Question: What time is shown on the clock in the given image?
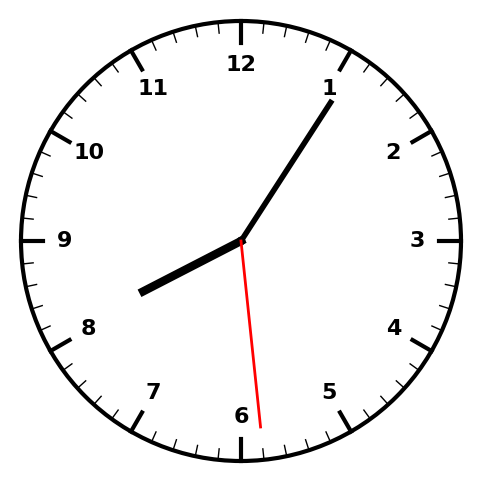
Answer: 08:05:29